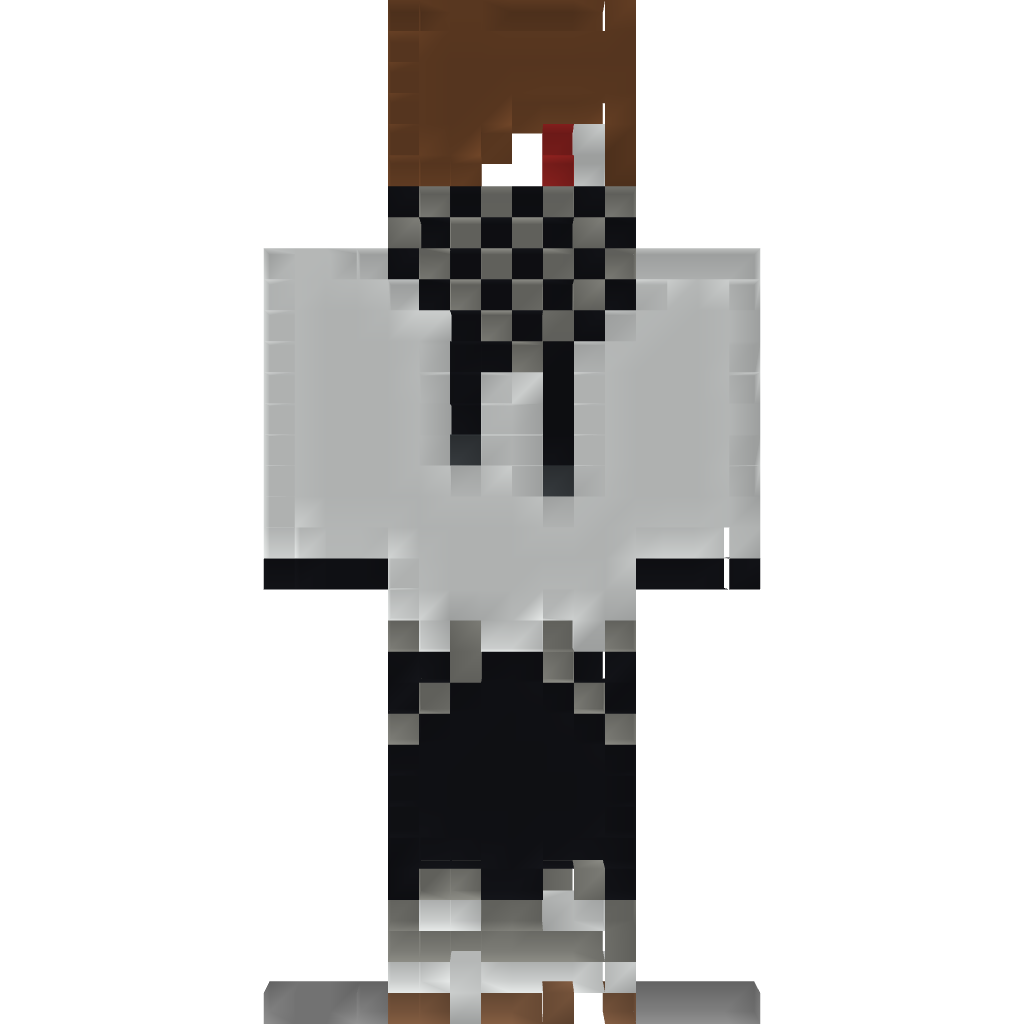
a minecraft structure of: MasterSteve2 Statue